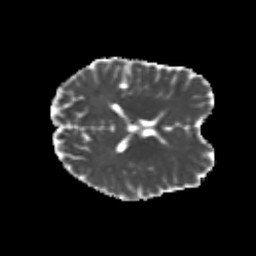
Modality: MD
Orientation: axial
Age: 21
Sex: male
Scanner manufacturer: siemens
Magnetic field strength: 3 T
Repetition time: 3.5 s
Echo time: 0.104 s